Question: I'm looking for some jQuery plugin or smth similar.
For example, I need to crop a photo on website and to save the result on server.

I know that it is better to do it in Adobe Flash, but I really need to do in using JS.
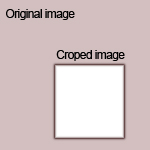
Answer: Check out <URL>. It's perfect for this stuff.